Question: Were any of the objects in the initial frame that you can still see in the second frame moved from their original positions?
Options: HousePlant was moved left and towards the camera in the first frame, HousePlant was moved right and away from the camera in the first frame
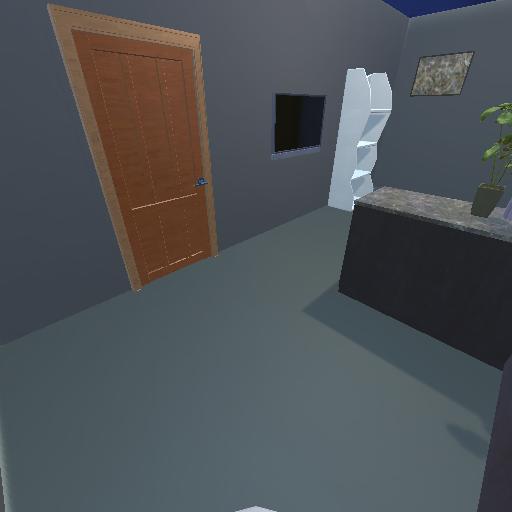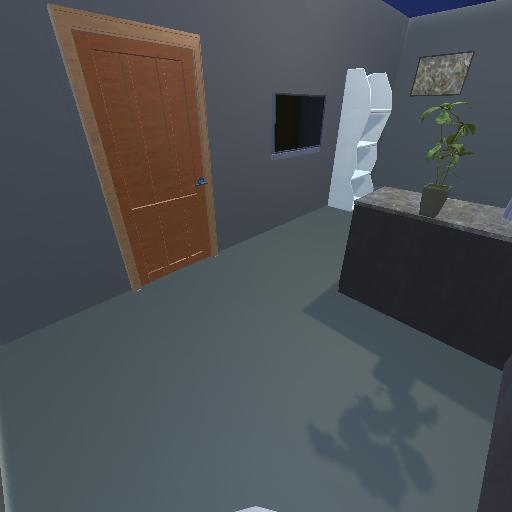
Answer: HousePlant was moved left and towards the camera in the first frame